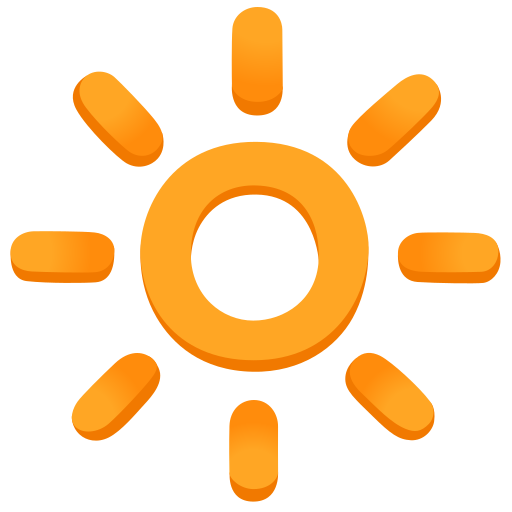
Emoji: 🔆